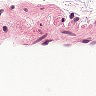
Metastatic tissue present: no